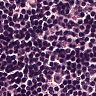
Metastatic tissue present: no